Field crop: maize
Growth stage: 2
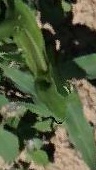
Species: maize